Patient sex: M
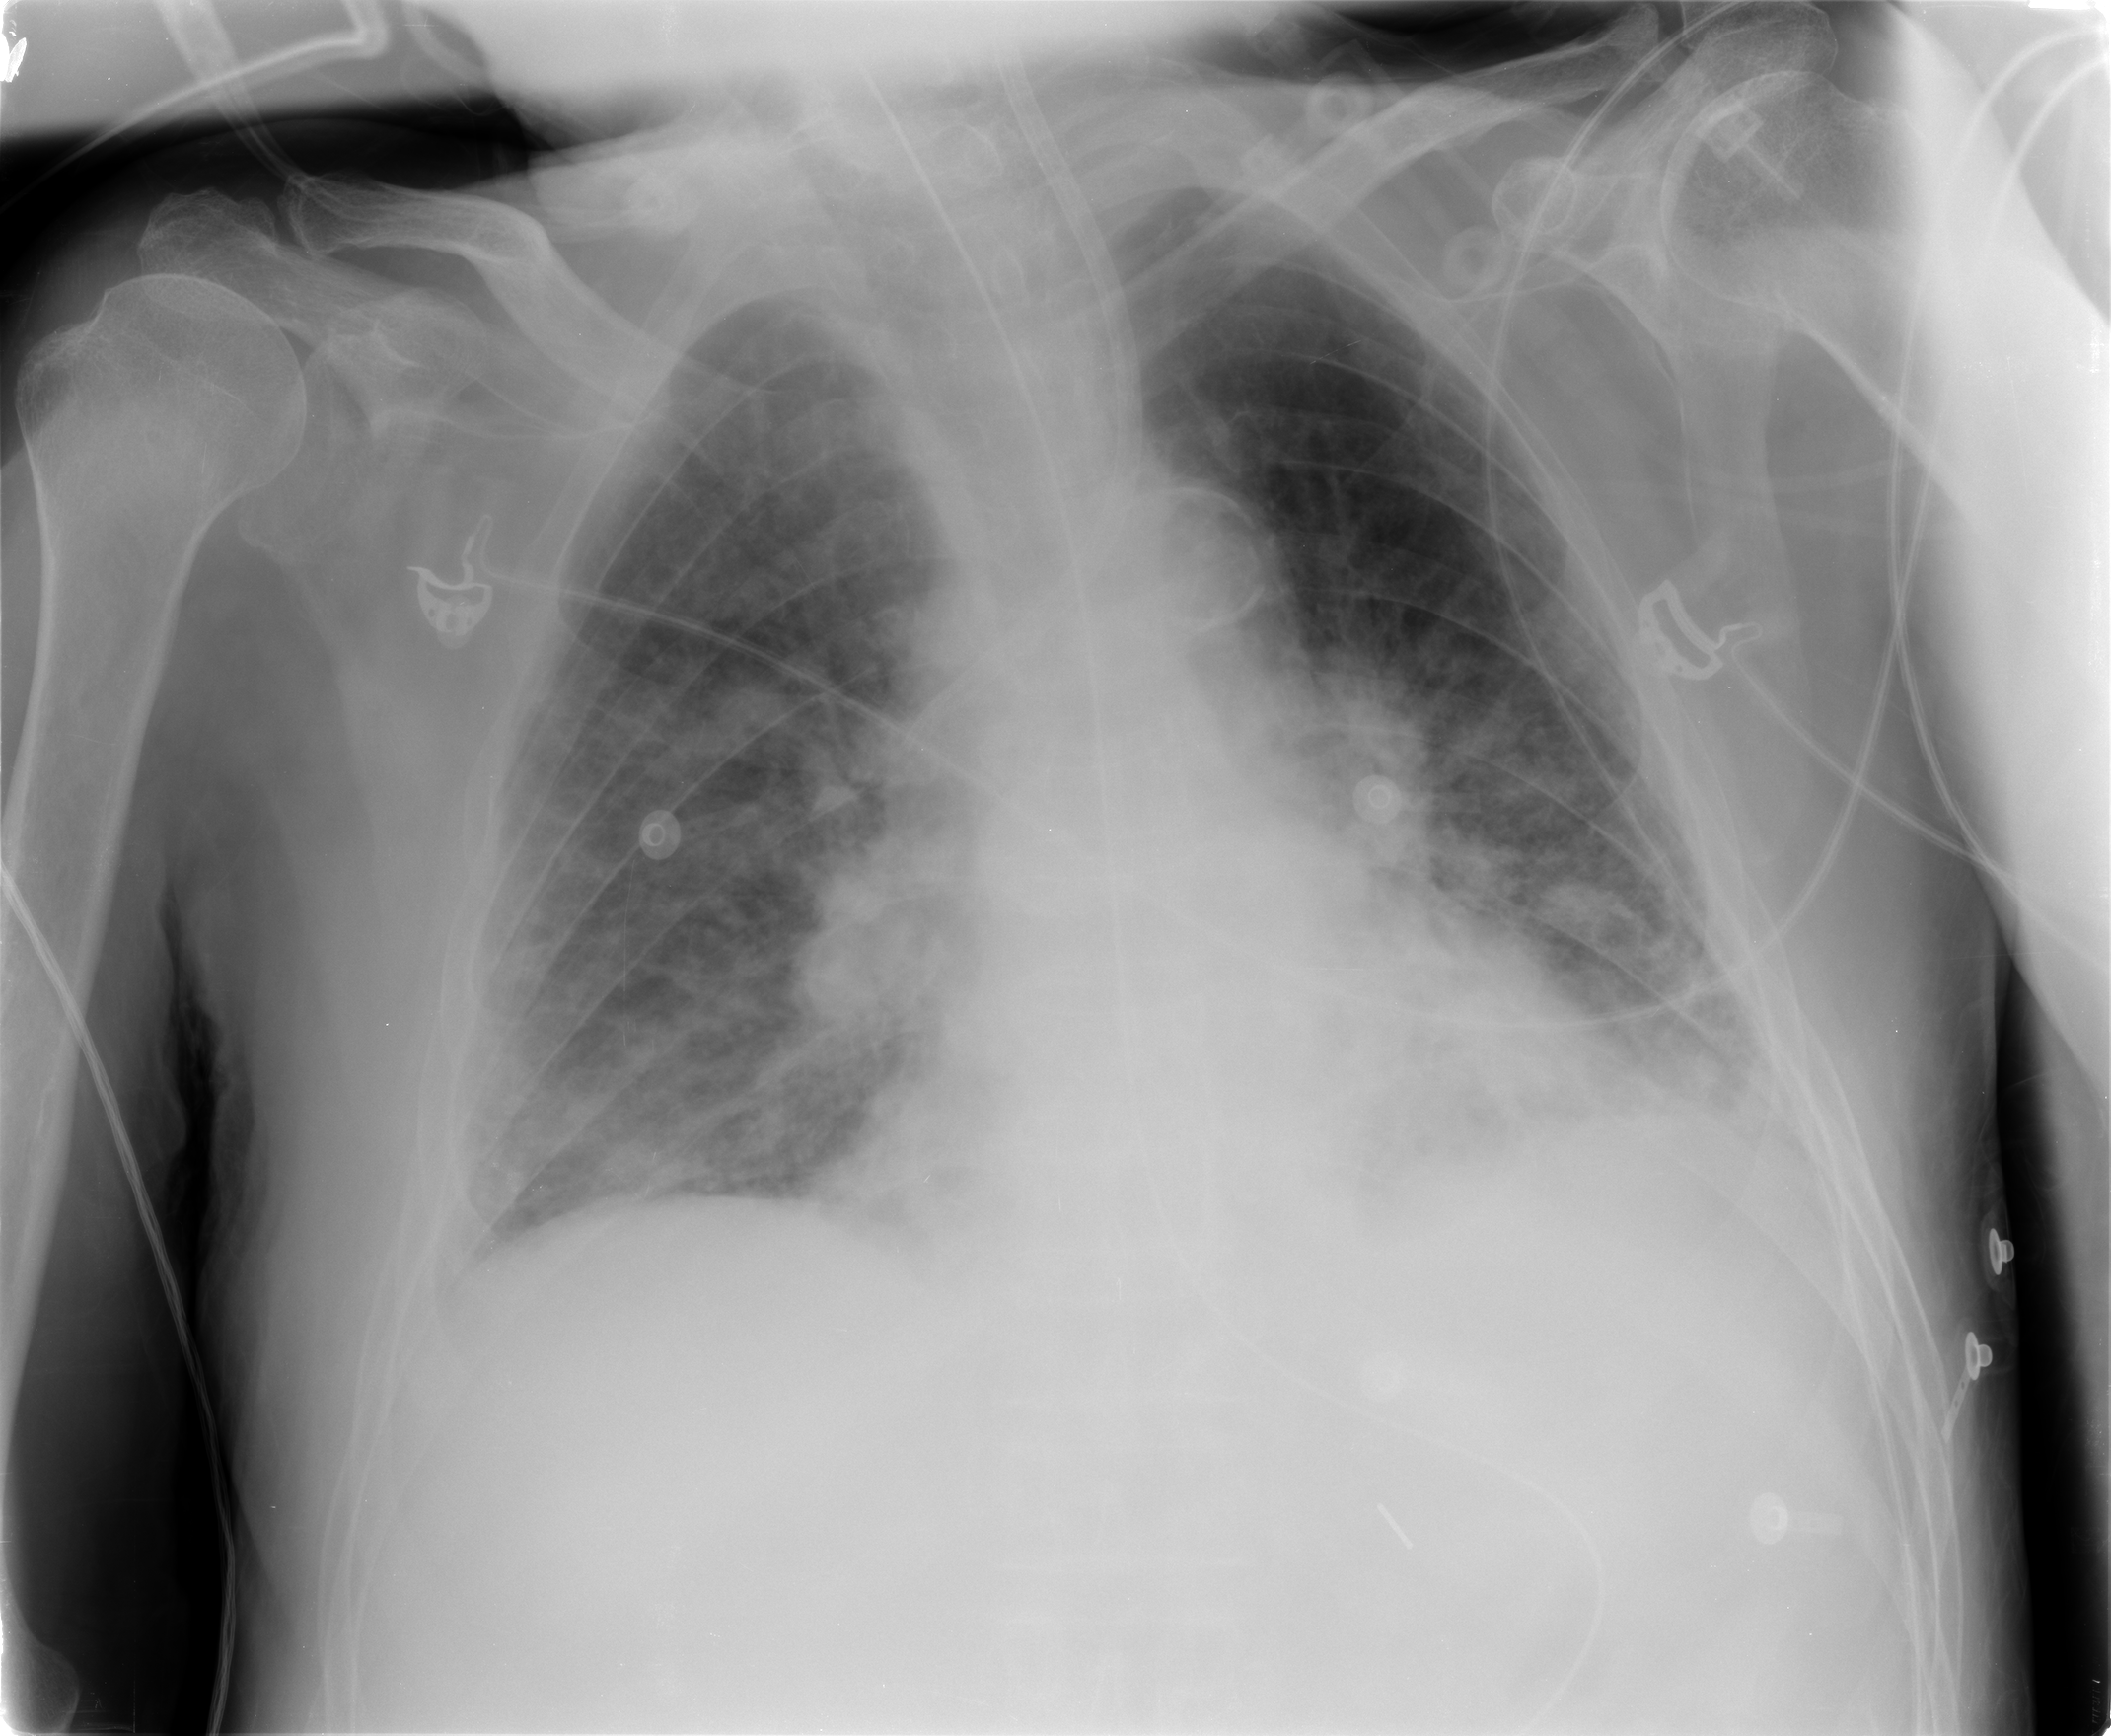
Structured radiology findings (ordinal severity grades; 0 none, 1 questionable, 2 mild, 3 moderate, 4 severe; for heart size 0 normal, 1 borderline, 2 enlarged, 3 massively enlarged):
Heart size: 0
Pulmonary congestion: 3
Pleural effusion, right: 1
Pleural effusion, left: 1
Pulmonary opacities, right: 3
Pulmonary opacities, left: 3
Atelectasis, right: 2
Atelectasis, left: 2